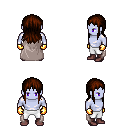
a pixel art fantasy rpg character, male body template, dark elf, purple skin, gray cape, white pants, brown unkempt hairstyle, gold gloves, maroon shoes, four views (front, back, left, right), 2x2 character sprite sheet, small pixel art, hard edges, no anti-aliasing